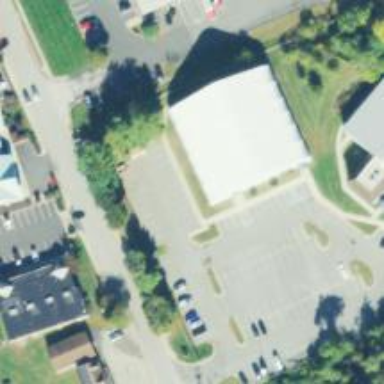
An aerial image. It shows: Building adjacent to tennis court.